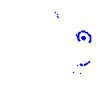
Particle: pion